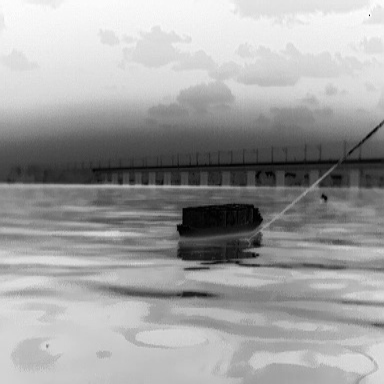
There are two objects shown in the infrared image, including a fishing_boat, and a warship.